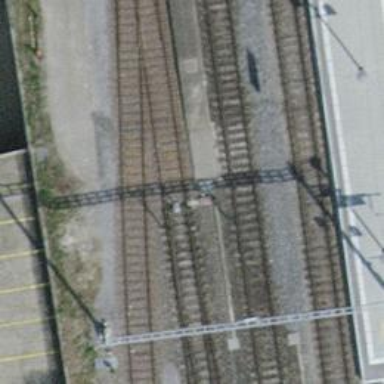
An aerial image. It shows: Single railway spur track.